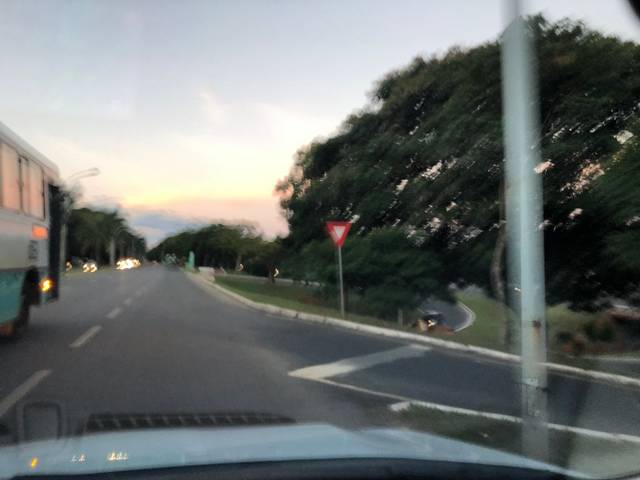
Region: Brazil
Coordinates: -15.813, -47.897